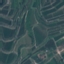
Land use / land cover class: PermanentCrop